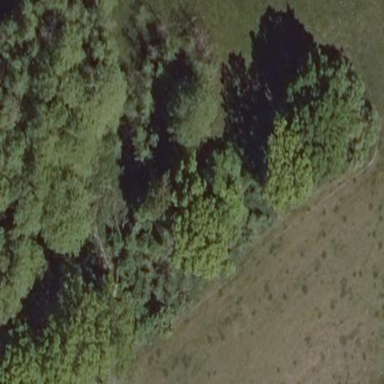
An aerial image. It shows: Beautiful woodland area.